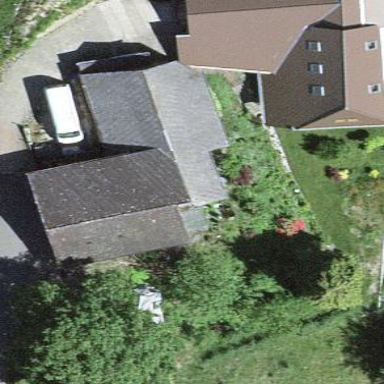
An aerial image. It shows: Barn.